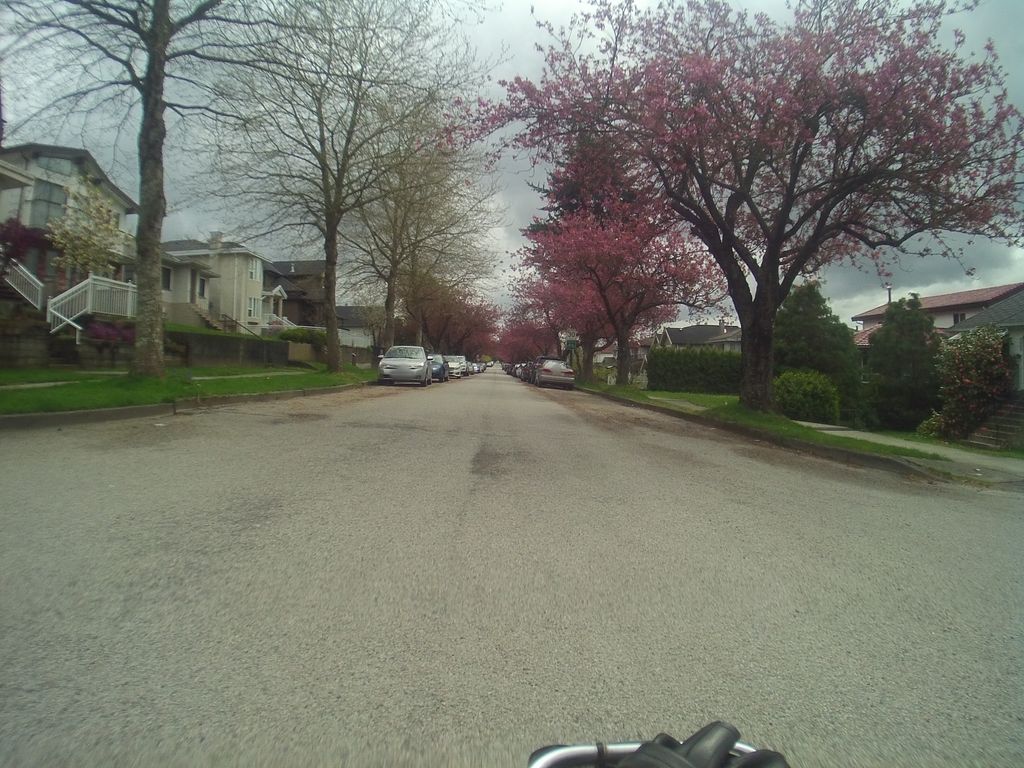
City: vancouver